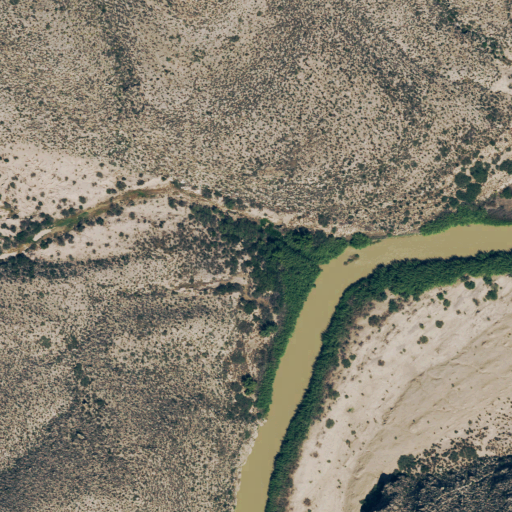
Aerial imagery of valley in Texas named Bourland Canyon containing shrub and unknown